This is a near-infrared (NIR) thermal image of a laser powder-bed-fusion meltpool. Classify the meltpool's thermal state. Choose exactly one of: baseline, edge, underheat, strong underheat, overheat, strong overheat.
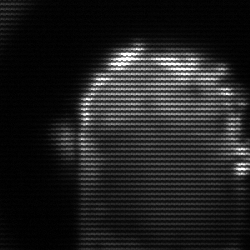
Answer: baseline